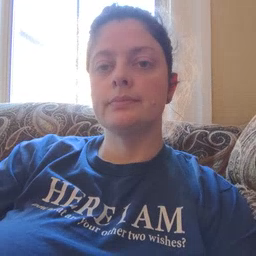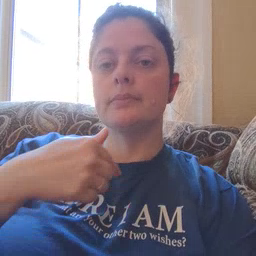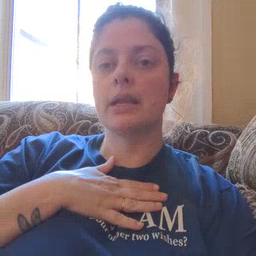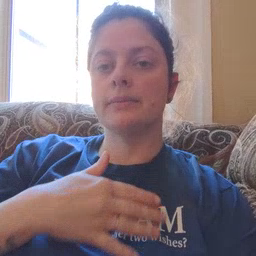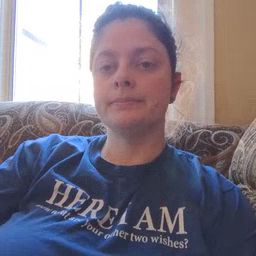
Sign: minemy